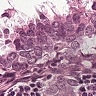
Metastatic tissue present: yes